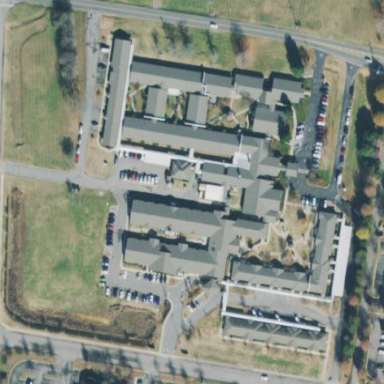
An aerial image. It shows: Nursing home building.